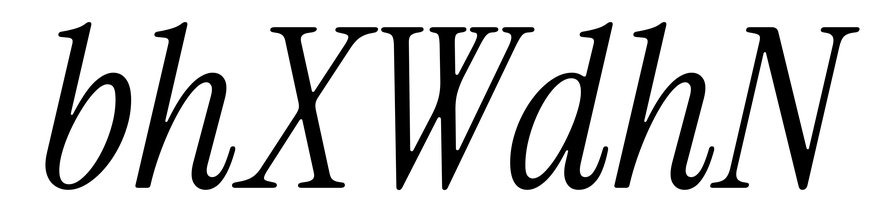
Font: InstrumentSerif-Italic